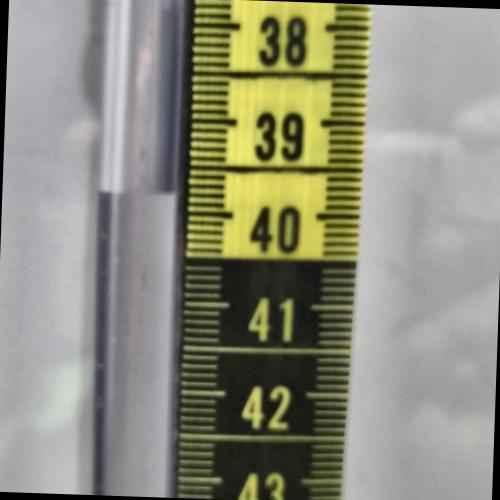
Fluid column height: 39.8 cm